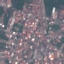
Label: Residential